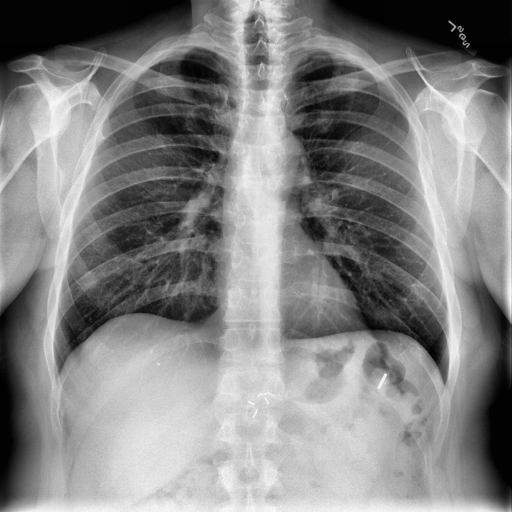
Finding: NORMAL